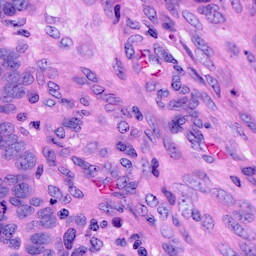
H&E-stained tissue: Ovarian